Question: I am trying to create a web page that have some animations similar to m.facebook.com
You can notice that when we try to click on a Navigation as shown below, an animation like thing appears from the left side of the page that displays User Activities

How can we create such similar pages?
Thanks
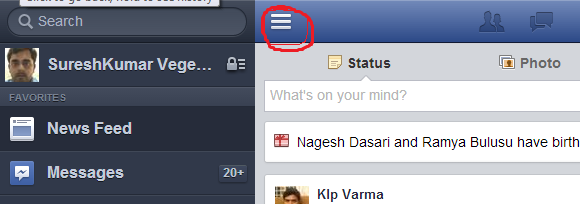
Answer: Try <URL> I hope this is what you are looking for!
You can animate it as well, read the document <URL>.